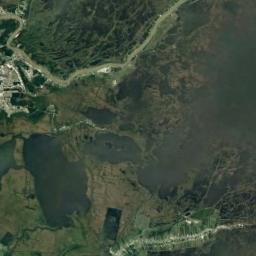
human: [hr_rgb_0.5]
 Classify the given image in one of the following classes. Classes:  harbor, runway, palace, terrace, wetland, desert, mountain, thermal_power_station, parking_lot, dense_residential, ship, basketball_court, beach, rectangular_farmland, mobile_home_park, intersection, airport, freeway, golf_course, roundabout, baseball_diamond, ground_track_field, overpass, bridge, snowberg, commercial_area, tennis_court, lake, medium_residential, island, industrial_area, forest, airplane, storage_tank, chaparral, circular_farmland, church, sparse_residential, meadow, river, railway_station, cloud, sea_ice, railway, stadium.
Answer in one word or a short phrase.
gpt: wetland